Current action and preconditions to check: trajectory_clear

Your task: For each precondition in the list above, predict whether it will hold at this action.

Consider the current scene as observed from the mobile robot's camera, and analyze the predicted future states of all dynamic agents (e.g., people, animals, vehicles, or any moving entities) within the NEXT SECOND.

IMPORTANT: Only answer "very likely" if you are absolutely certain—based on strong, clear evidence—that a dynamic agent will violate the precondition in the predicted future state. Do NOT answer "very likely" for unlikely, ambiguous, or low-probability risks.

Ask yourself for each precondition: Is there a high probability, with clear and convincing evidence, that the predicted future states of any dynamic agent will interfere with the predicted future state of the currently executing action within the NEXT SECOND, causing that precondition to fail?

Assess the risk level based on these predictions. Use "likely" or "very likely" if motions create a clear risk of interference.

Use "neutral" or "improbable" if agents are nearby but their predicted paths are clearly diverging or non-conflicting.

Failure Risk Categories: "very improbable", "improbable", "neutral", "likely", "very likely"

Answer Format: Output ONLY the probability_of_failure value from these categories: "very improbable", "improbable", "neutral", "likely", "very likely"

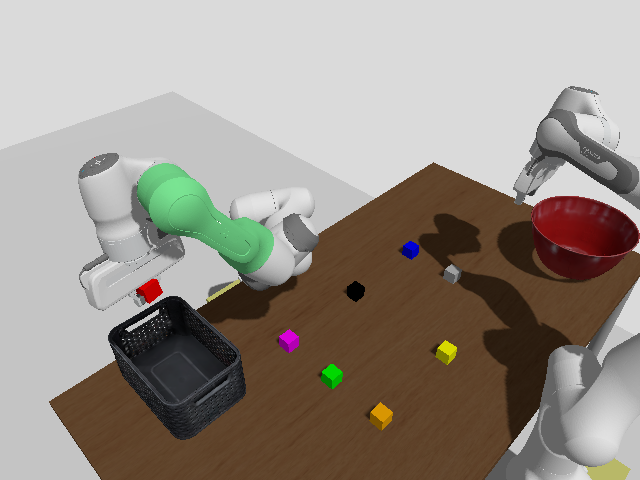

Answer: very improbable